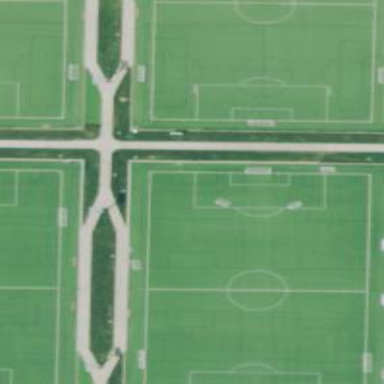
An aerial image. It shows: Artificial turf soccer pitch for leisure sports.